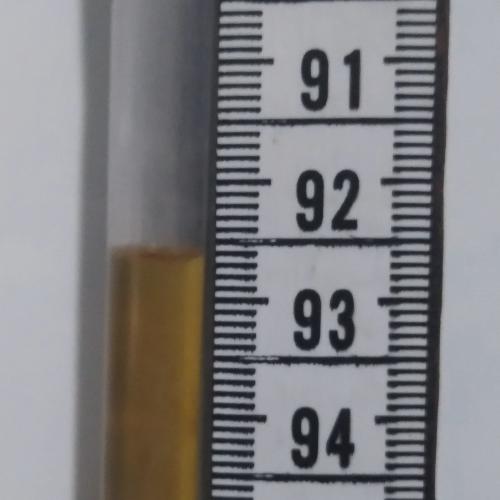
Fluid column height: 92.6 cm